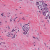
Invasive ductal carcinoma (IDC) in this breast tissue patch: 0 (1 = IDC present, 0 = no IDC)